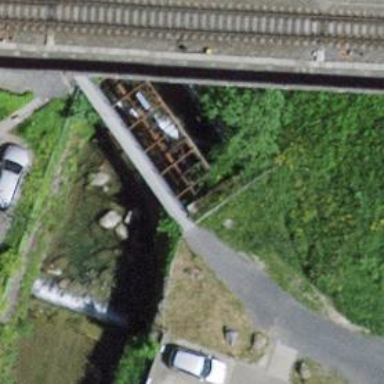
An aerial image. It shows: Abandoned railway bridge over footway road.